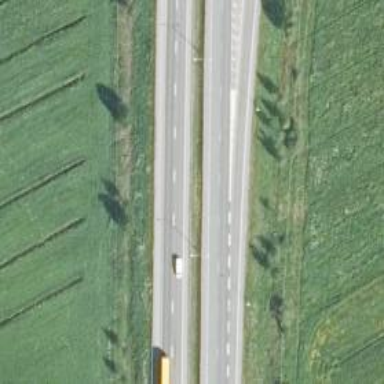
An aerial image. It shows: Motorway junction.